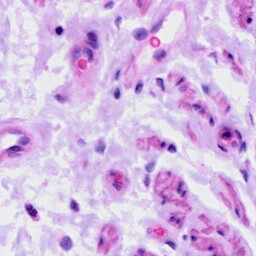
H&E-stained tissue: Ovarian